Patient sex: M
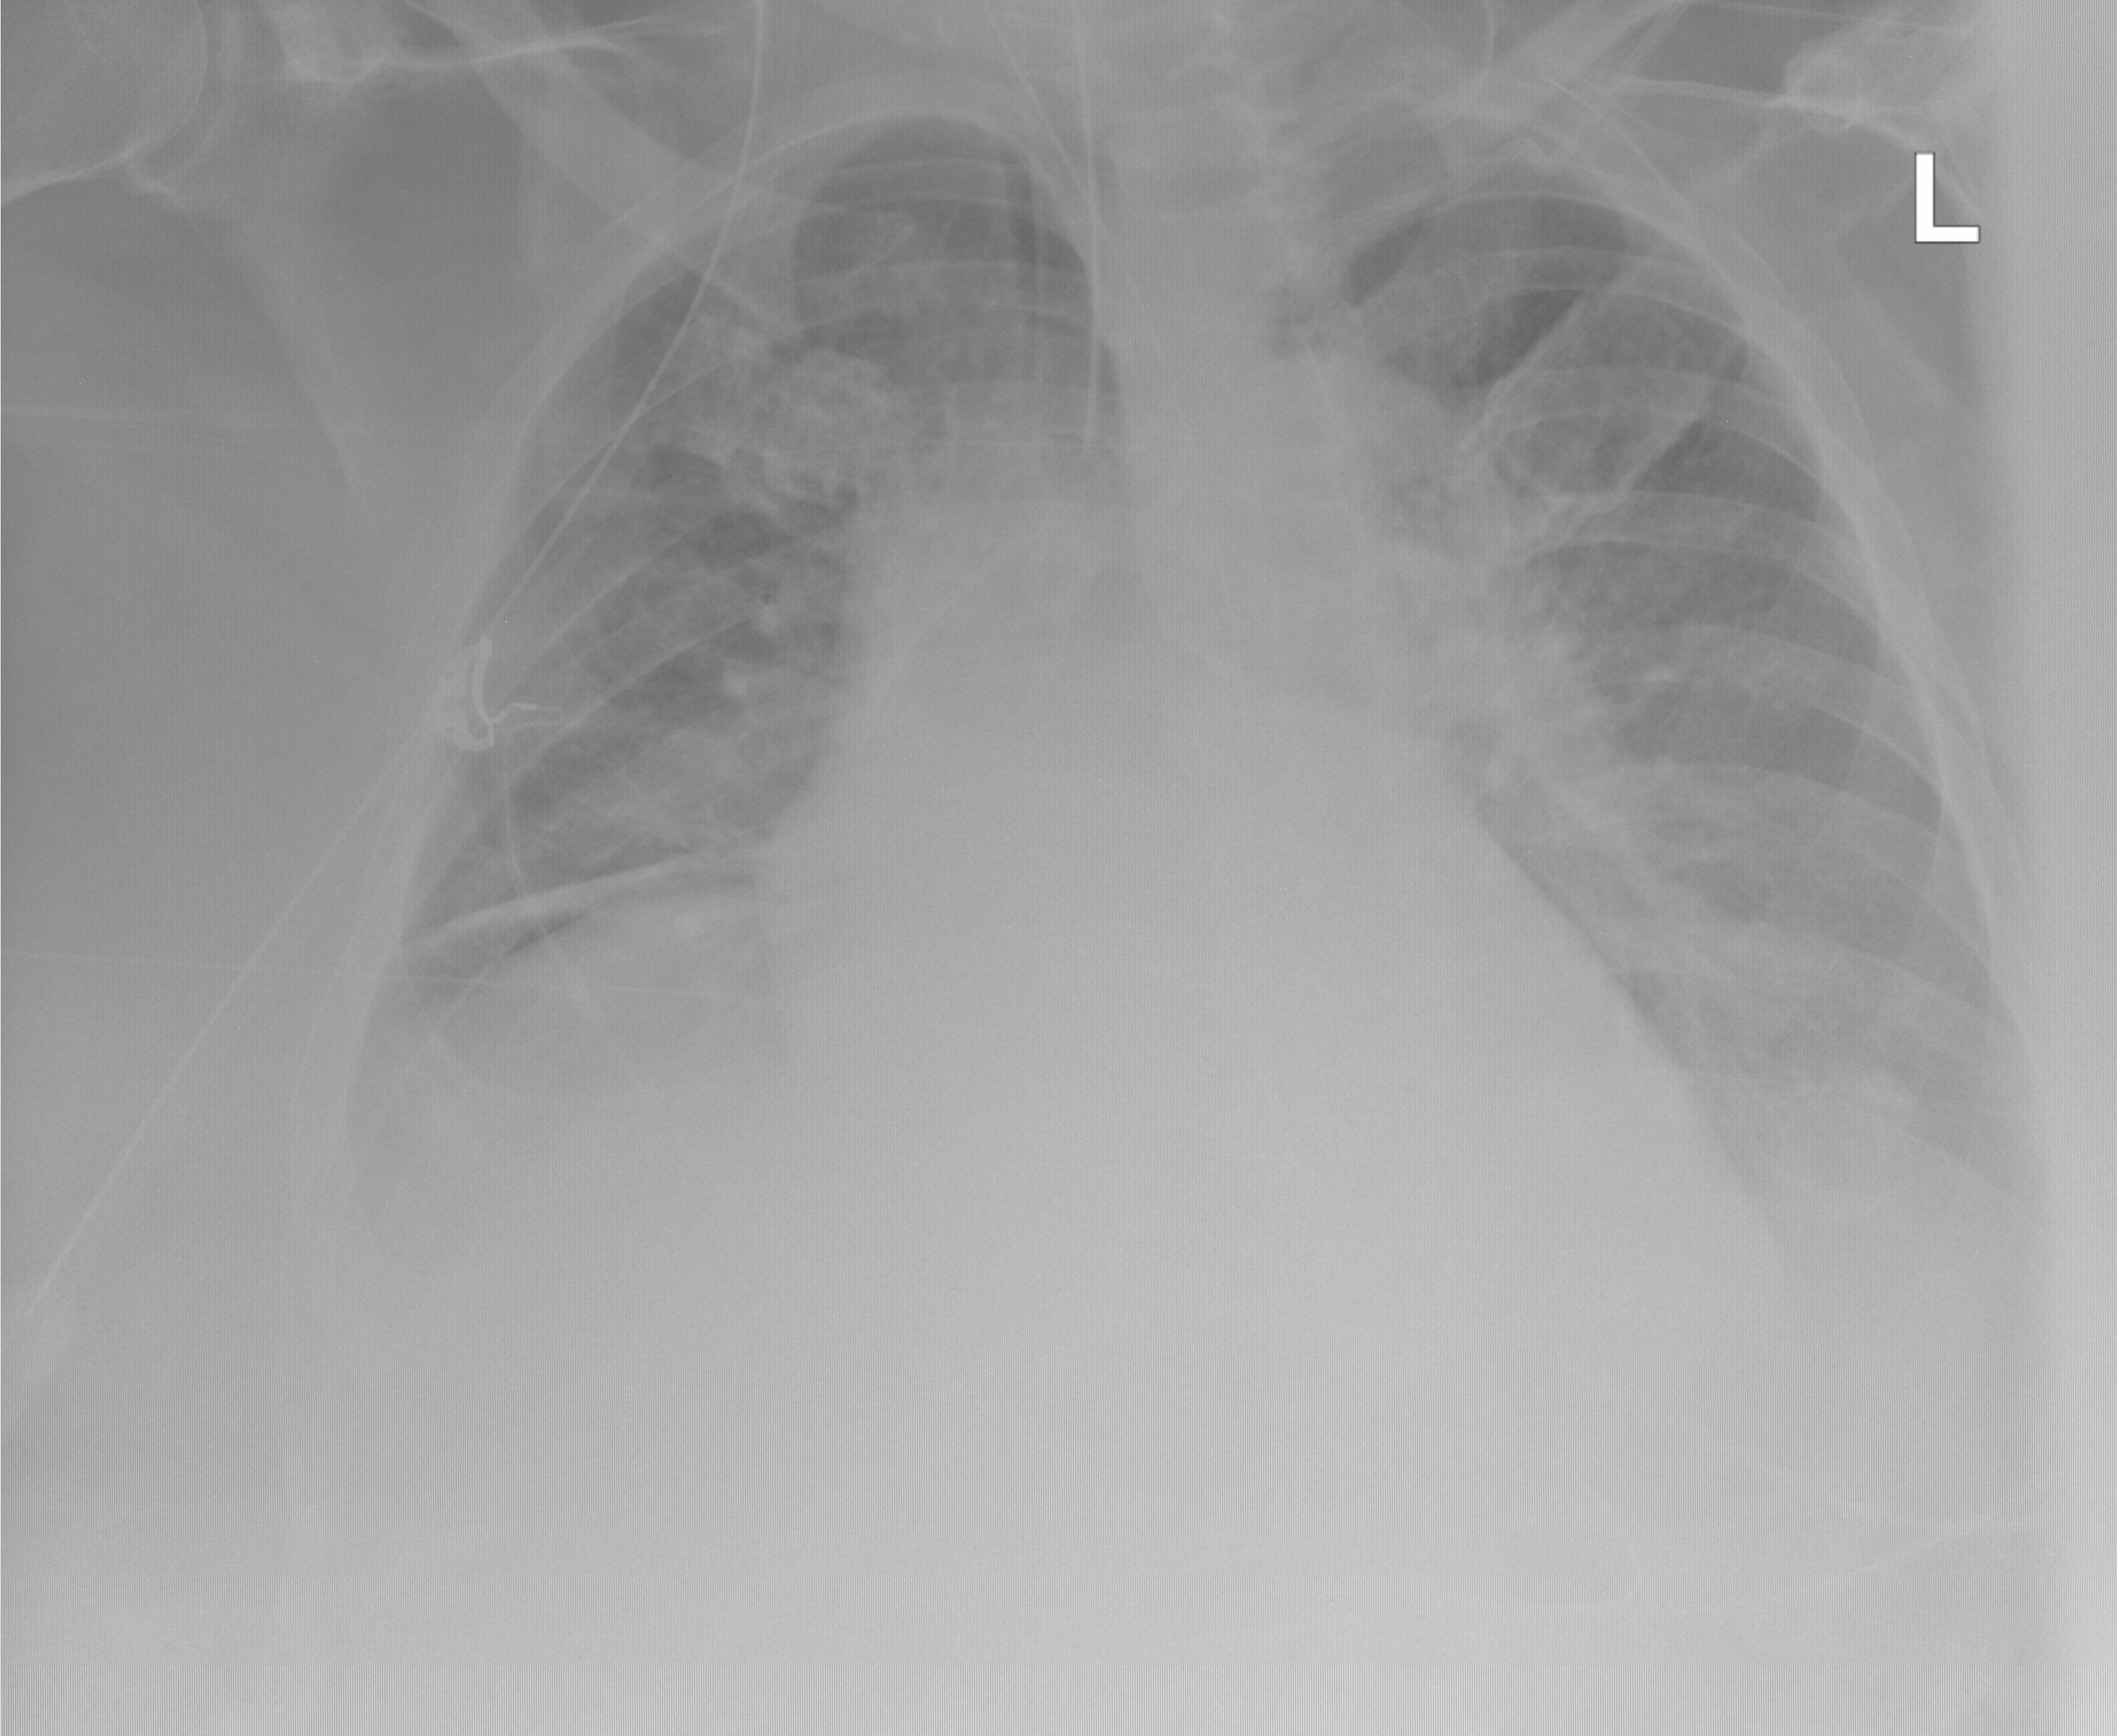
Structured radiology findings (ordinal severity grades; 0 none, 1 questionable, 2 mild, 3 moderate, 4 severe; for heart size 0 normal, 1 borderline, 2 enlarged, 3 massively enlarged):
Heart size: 2
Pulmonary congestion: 0
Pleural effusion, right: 2
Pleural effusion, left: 2
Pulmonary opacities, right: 0
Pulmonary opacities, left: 0
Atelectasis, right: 2
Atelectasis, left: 1